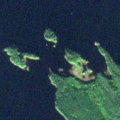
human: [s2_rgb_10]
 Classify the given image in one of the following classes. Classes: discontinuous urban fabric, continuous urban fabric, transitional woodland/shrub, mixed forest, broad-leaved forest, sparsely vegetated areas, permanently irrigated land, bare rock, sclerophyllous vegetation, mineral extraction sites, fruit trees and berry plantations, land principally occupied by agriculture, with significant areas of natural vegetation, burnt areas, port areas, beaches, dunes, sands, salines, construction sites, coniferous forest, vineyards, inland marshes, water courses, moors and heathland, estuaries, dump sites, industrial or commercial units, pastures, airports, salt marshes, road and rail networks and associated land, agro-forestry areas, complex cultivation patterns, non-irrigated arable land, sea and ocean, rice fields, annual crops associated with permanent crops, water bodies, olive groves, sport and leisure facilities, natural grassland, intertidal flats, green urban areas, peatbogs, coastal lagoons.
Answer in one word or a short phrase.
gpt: coniferous forest, water bodies